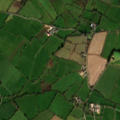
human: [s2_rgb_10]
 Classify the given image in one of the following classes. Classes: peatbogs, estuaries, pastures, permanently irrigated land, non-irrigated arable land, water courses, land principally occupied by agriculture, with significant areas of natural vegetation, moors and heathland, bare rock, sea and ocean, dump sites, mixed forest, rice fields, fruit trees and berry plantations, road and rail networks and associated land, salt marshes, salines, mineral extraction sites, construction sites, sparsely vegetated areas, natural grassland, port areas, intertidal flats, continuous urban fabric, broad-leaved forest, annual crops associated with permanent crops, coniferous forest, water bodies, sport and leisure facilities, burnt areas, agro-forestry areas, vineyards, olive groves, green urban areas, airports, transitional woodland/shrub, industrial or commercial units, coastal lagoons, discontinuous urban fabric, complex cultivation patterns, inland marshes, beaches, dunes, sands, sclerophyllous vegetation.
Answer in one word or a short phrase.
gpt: pastures